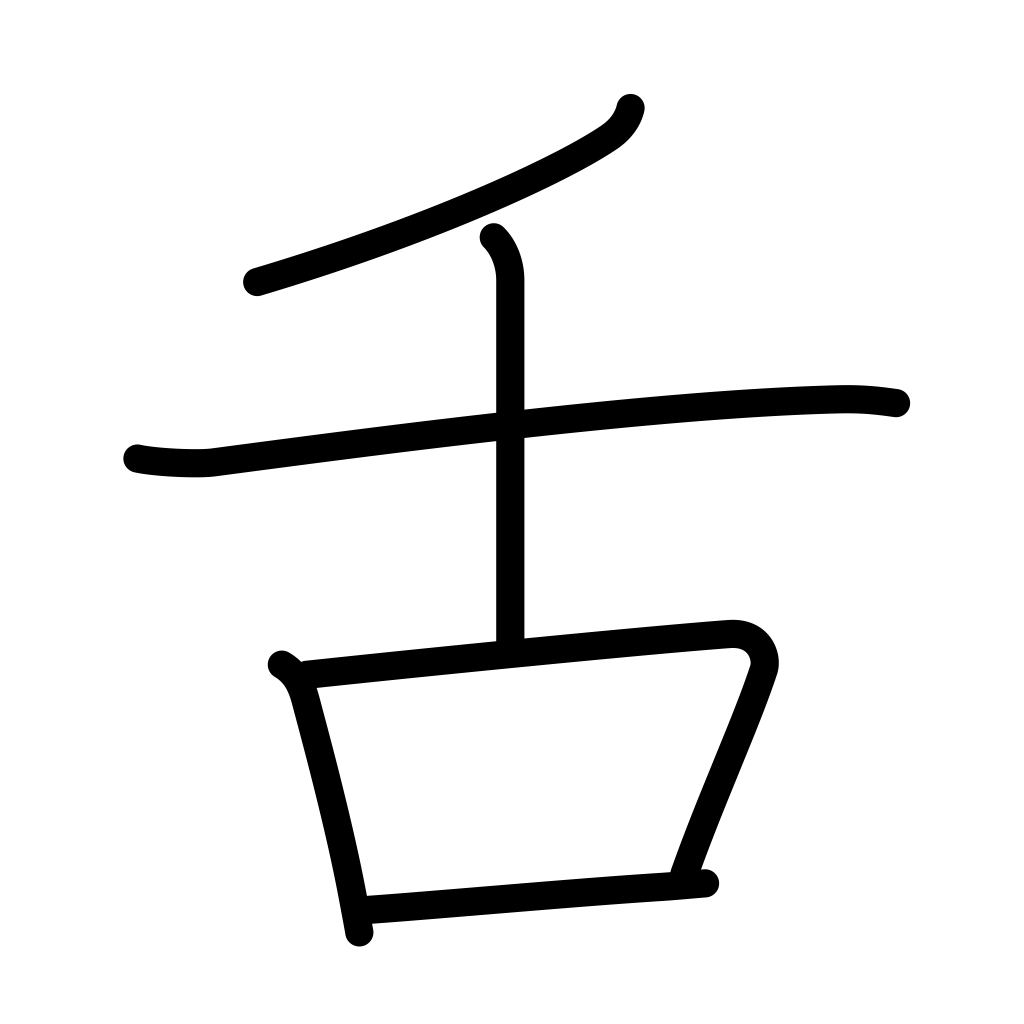
Meaning: tongue, reed, clapper